Field crop: maize
Growth stage: 2
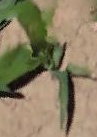
Species: maize